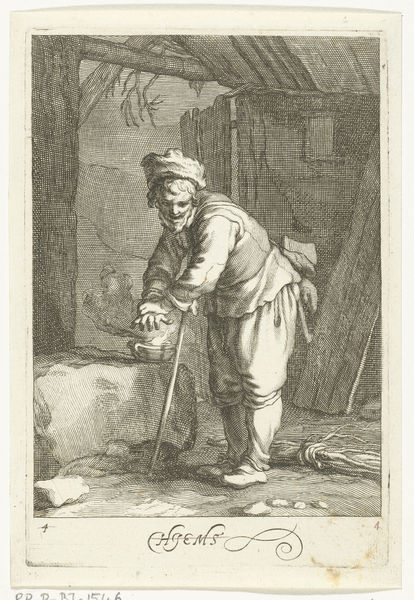
Titel: Winter
Künstler: Frederick Bloemaert
Standort: Amsterdam
Institution: Rijksmuseum
Schlagwörter: homme, portrait, canne, chapeau, maison, gravure, arbre, fusain, froid, paille, mine, feu, fumée, roches, plomb, réchauffer